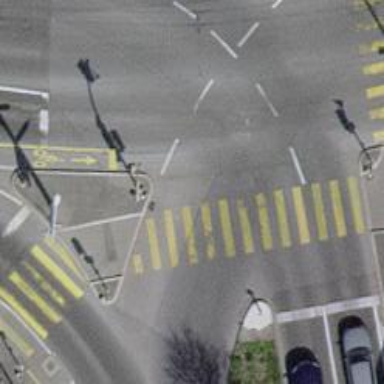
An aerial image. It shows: Zebra crossing controlled by traffic signals.